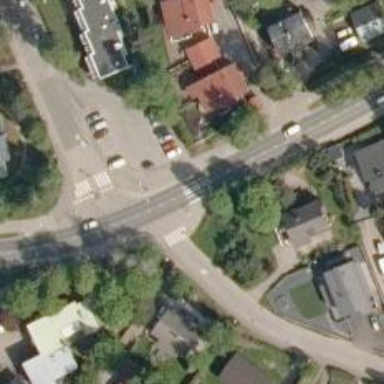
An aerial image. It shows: Uncontrolled road crossing.